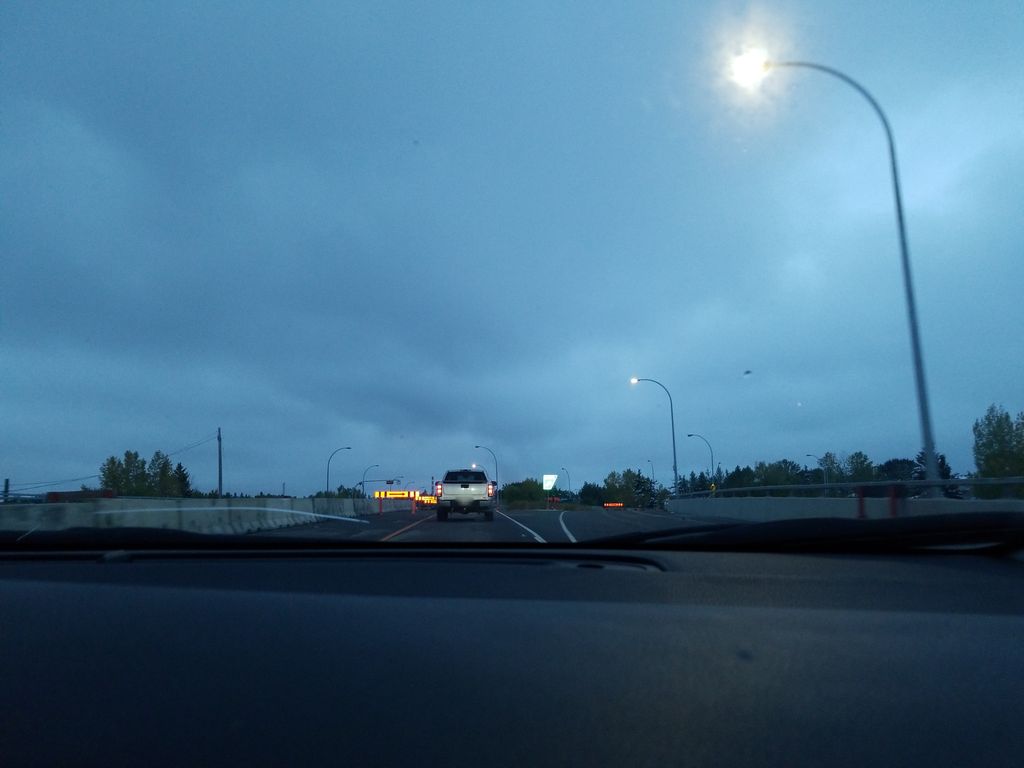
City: edmonton